Field crop: maize
Growth stage: 2
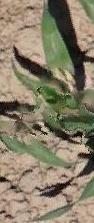
Species: maize